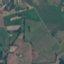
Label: Pasture